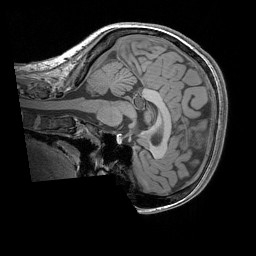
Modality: T1w
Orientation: sagittal
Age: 24
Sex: female
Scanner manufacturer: siemens
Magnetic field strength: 3 T
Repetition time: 1.83 s
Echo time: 0.00303 s